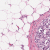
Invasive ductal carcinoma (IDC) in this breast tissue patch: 1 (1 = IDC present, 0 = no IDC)